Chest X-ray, AP view. Patient: 71 years old, sex M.
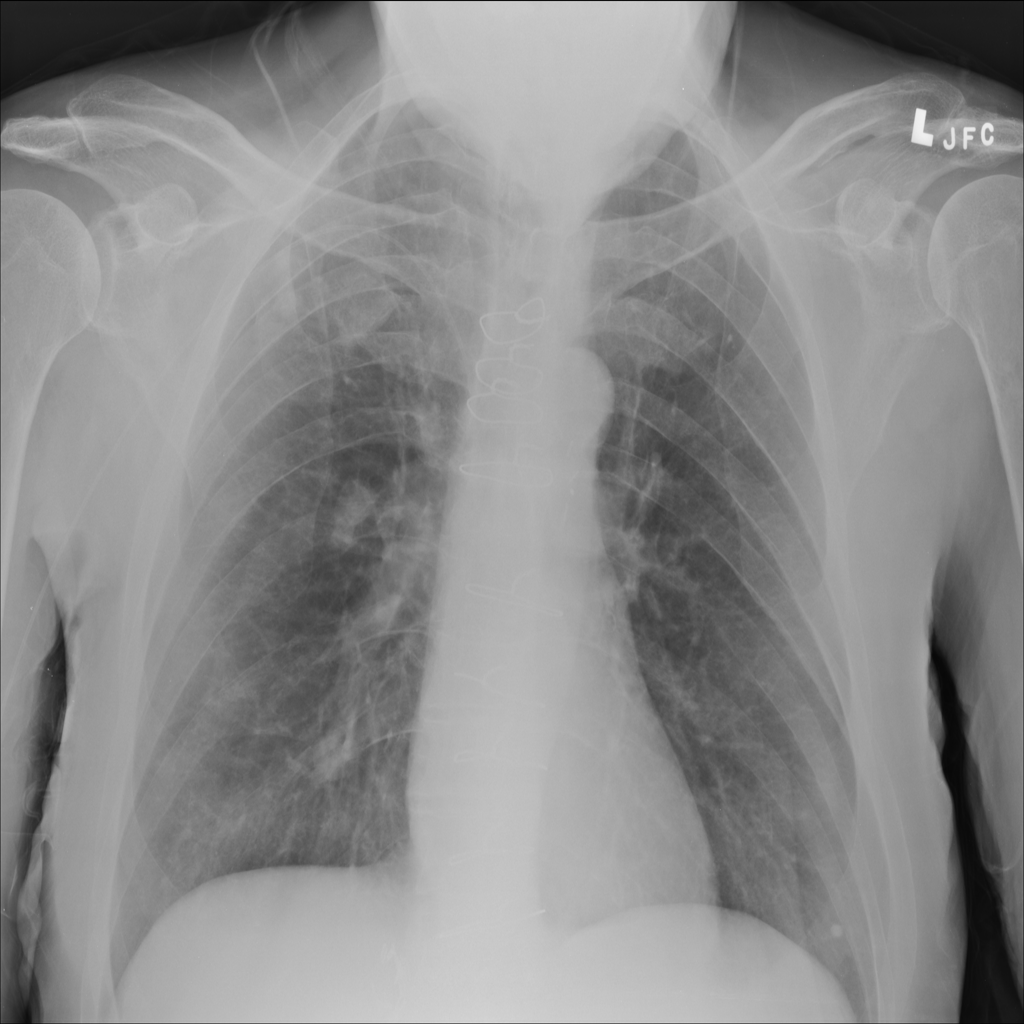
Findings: No Finding